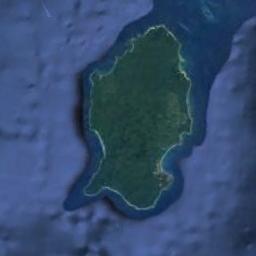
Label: island